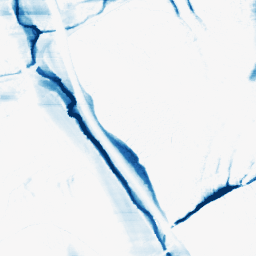
Category: morphological
Decomposition family: morphological_ellipse
Decomposition parameters: operation: closing
width: 5
height: 50
Upsampling method: bicubic
Upsampling parameters: scale: 8
Upsampling scale: 8